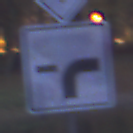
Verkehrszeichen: VerlaufVorfahrtsstrasse9
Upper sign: Vorfahrtsstrasse
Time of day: Night
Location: Outdoor (Suburban)
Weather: PartlyCloudy
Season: NotSpecified
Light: Artificial